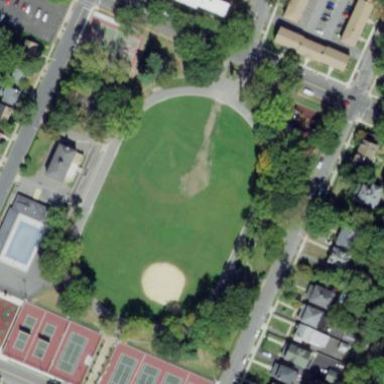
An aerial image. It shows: Baseball pitch for leisure land activities.